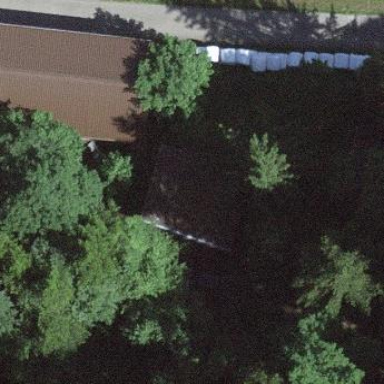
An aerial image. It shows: Barn.